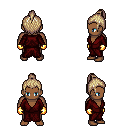
a pixel art fantasy rpg character, male body template, human, dark skin, red robe, metal pants, white blonde short topknot hairstyle, gold gloves, four views (front, back, left, right), 2x2 character sprite sheet, small pixel art, hard edges, no anti-aliasing